Field crop: maize
Growth stage: 2
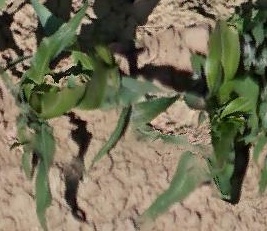
Species: maize